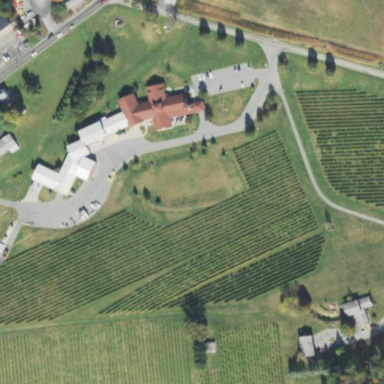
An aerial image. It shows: Vineyard where grapes are grown.